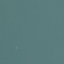
Land use / land cover: SeaLake